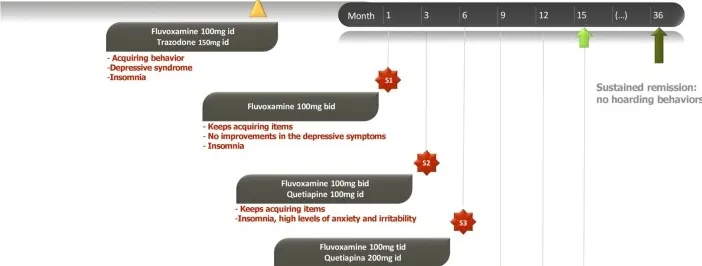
Timeline of the treatment plan.
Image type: chart (chart)